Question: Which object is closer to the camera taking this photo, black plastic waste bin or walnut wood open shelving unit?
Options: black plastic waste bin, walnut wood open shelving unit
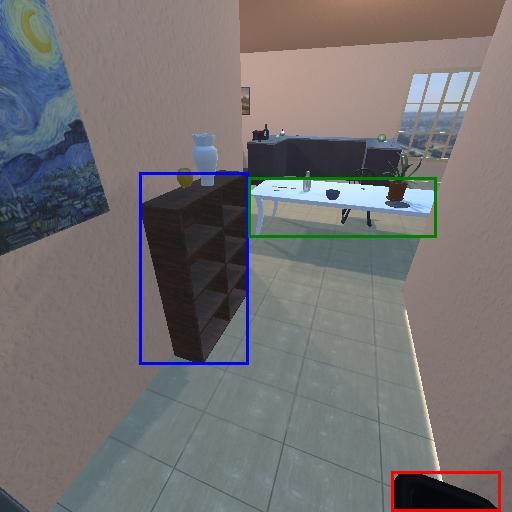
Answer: black plastic waste bin